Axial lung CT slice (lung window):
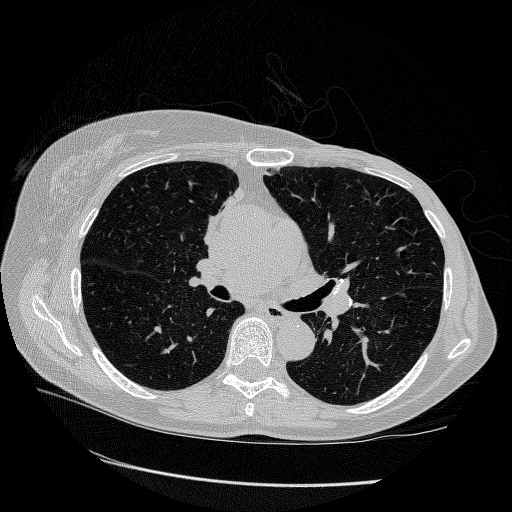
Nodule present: no